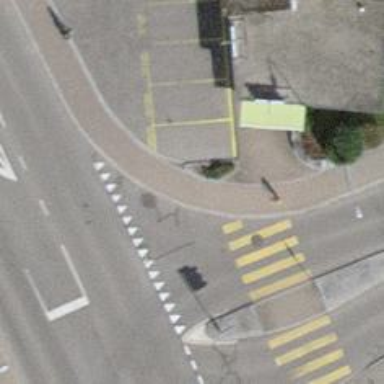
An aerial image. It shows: Kerb barrier.